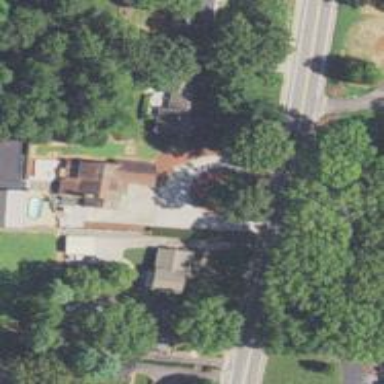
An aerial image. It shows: Driveway.